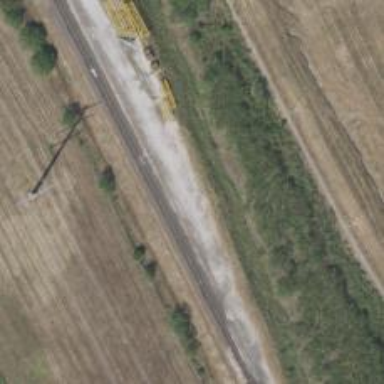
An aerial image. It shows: Abandoned railway yard.